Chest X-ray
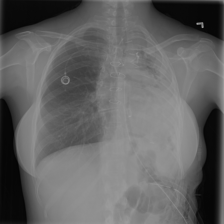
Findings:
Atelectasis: negative
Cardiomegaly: negative
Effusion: negative
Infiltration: negative
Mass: negative
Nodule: negative
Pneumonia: negative
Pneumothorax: negative
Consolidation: negative
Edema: negative
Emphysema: negative
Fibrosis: negative
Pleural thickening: negative
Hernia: negative